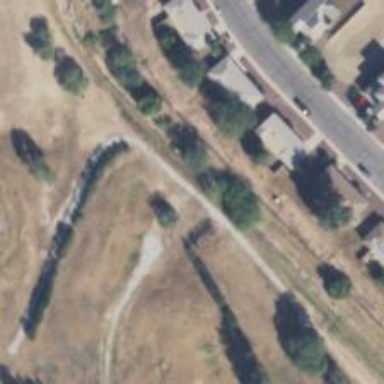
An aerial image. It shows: Path for golf carts.